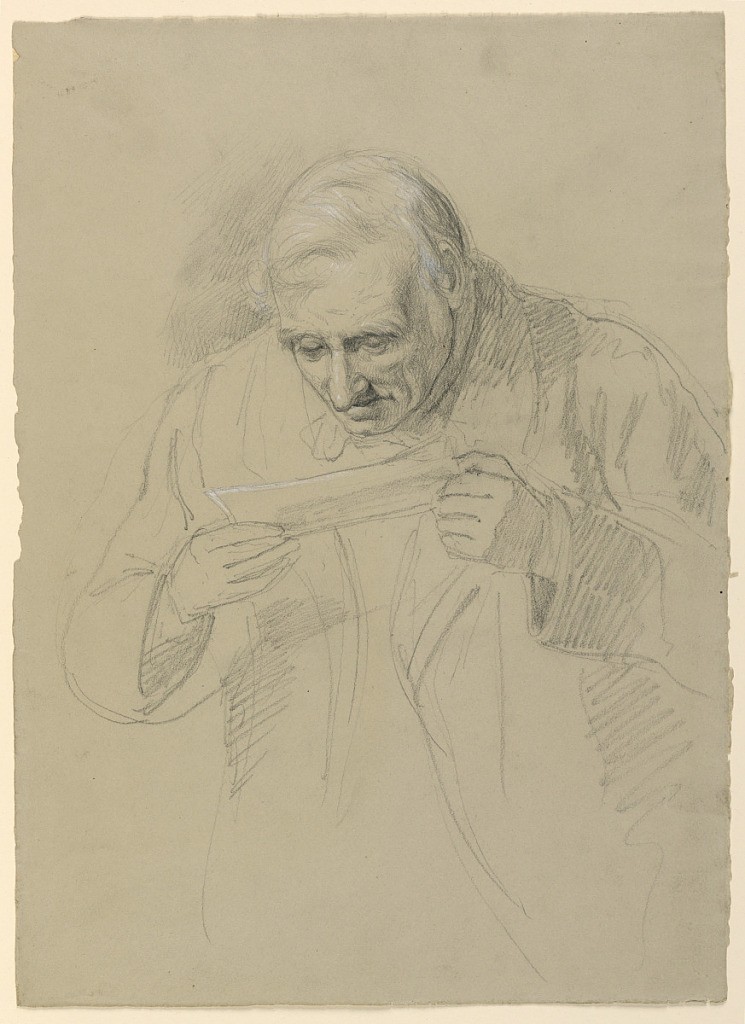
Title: Portrait of the Artist's Father
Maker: Daniel Huntington, American, 1816–1906
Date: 1859
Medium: Graphite, white chalk on grey wove paper
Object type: Drawing
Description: Half-length portrait of a elderly man reading a note, turned slightly to the left.